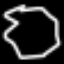
Label: octagon